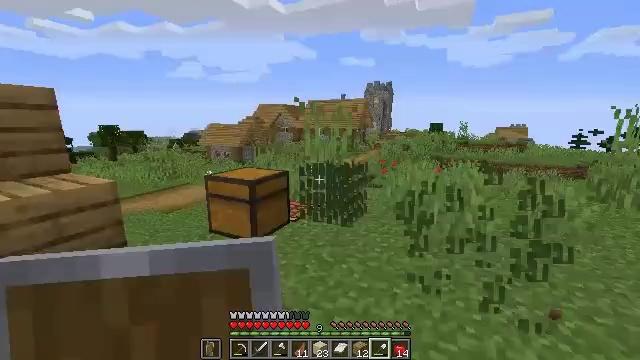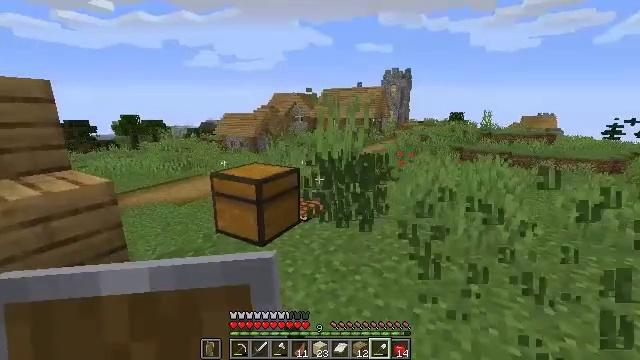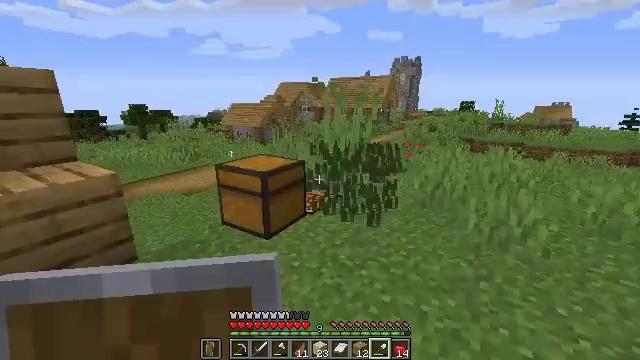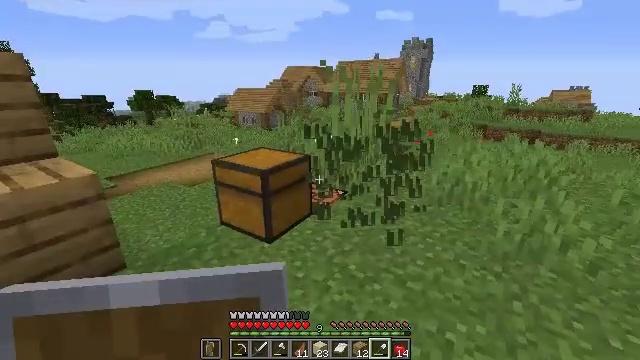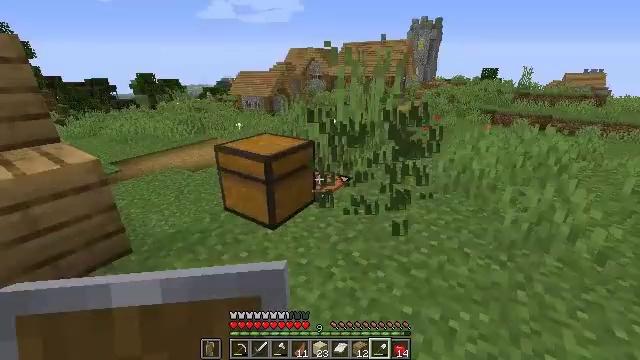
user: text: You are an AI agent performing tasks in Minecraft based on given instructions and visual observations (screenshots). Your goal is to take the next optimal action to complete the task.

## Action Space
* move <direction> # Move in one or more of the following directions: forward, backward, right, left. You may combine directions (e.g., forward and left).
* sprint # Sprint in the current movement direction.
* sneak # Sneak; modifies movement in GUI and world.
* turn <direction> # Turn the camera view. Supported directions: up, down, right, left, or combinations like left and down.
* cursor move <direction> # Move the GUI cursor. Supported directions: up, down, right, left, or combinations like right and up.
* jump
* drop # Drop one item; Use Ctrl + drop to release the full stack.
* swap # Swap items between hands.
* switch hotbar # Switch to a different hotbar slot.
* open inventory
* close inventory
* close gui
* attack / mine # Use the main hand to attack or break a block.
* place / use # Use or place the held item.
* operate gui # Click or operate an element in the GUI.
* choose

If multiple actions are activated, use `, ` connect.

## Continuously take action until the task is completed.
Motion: motion action
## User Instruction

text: Mine tall grass from the ground.
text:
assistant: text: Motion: move forward, turn left and down, attack / mine
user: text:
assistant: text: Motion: move forward, turn left and down
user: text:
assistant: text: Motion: move forward, turn left and down, attack / mine
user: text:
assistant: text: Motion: move forward, turn down
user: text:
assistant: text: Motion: attack / mine